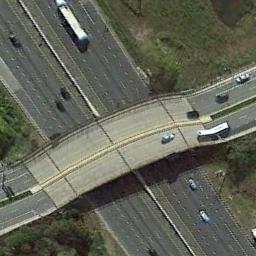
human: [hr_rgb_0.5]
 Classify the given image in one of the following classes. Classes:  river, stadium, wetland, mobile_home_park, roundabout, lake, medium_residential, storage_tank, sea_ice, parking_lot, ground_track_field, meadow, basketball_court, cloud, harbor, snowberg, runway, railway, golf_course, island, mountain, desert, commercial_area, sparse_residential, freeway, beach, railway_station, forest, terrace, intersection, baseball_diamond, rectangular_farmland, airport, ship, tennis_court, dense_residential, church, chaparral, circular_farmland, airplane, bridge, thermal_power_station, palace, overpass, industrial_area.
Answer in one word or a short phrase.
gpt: overpass